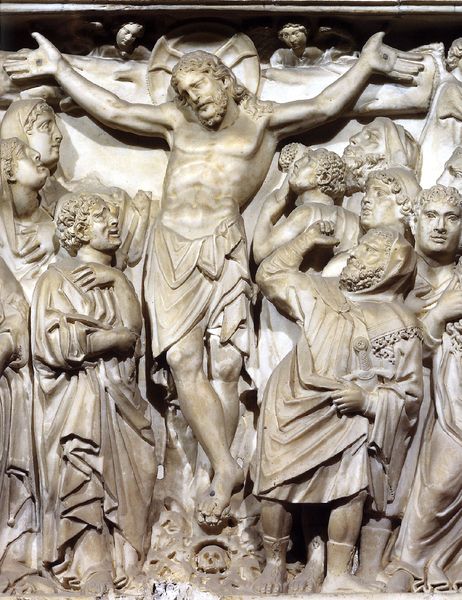
Titel: Pisa, Baptisterium, Kanzel, Kreuzigung Christi
Künstler: Niccolò Pisano
Standort: Pisa, Baptisterium (EU - I - Toskana)
Schlagwörter: mann, nackt, schatten, frauen, menschen, marmor, männer, tuch, bart, schädel, tod, trauer, hände, locken, engel, relief, kopftuch, nabel, nägel, lendentuch, kreuz, heiligenschein, nimbus, christus, jesus, kreuzigung, leiden, maria, schächer, folter, verhöhnung